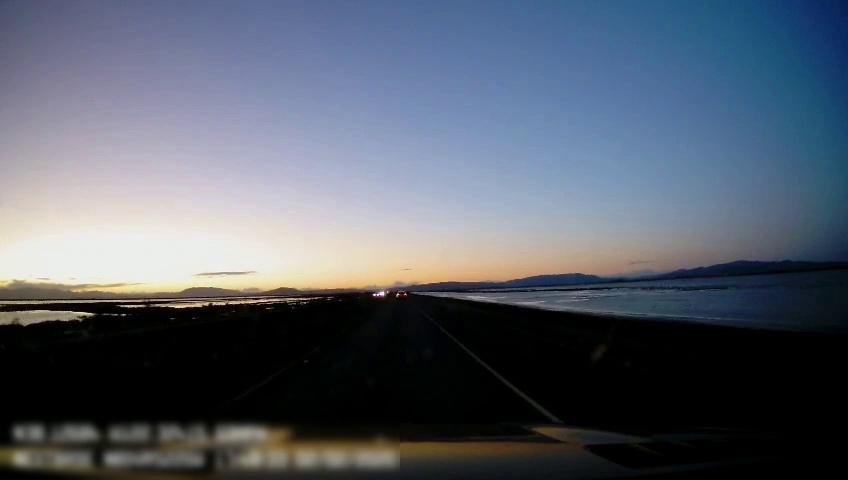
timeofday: Dusk/Dawn/Twilight
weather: Sunny
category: Drivable Space
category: Vehicles | Car
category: Lanes | Current Lane
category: Lanes | Current Lane